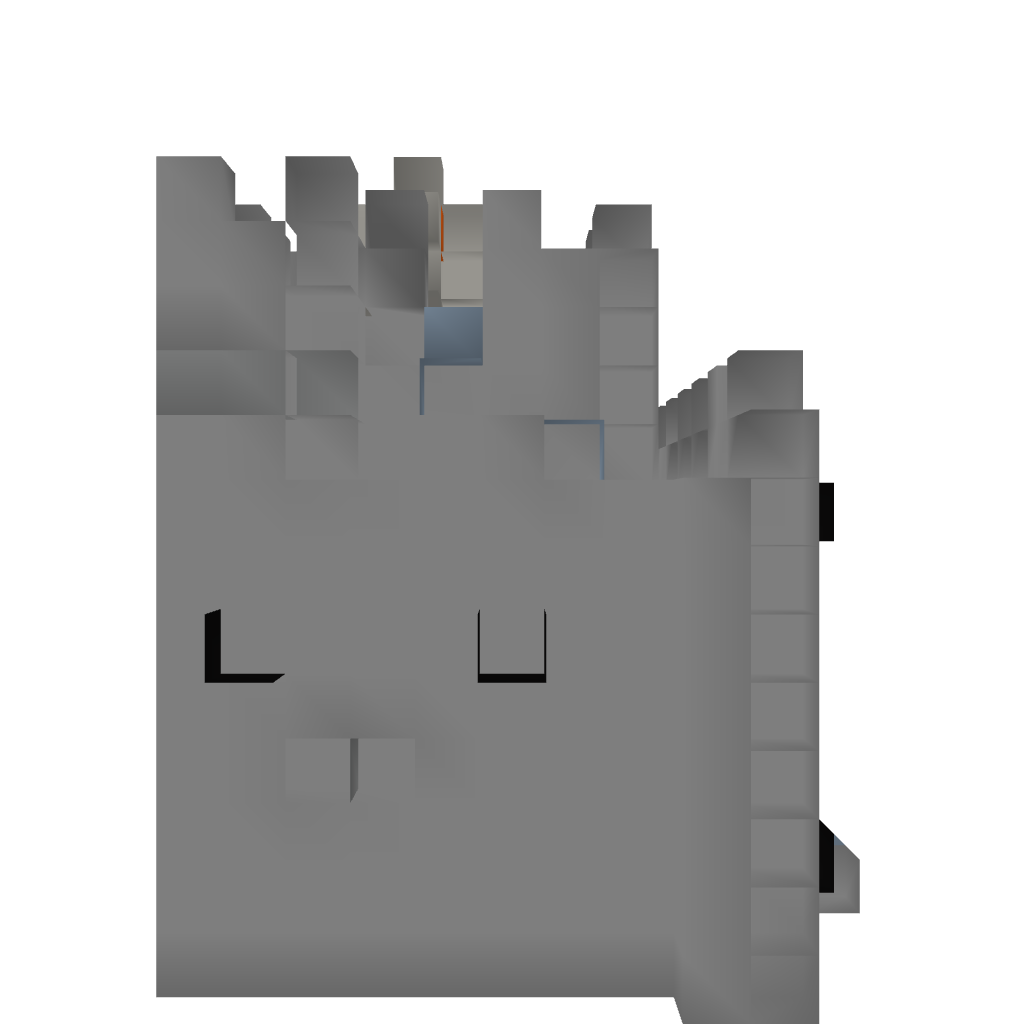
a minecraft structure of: Castle Gate